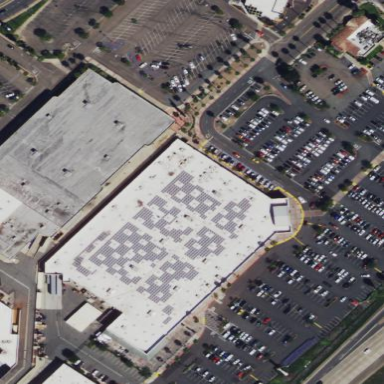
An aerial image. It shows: Retail building categorized as commercial.